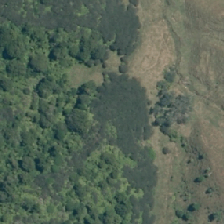
Land cover: low_producing_grassland